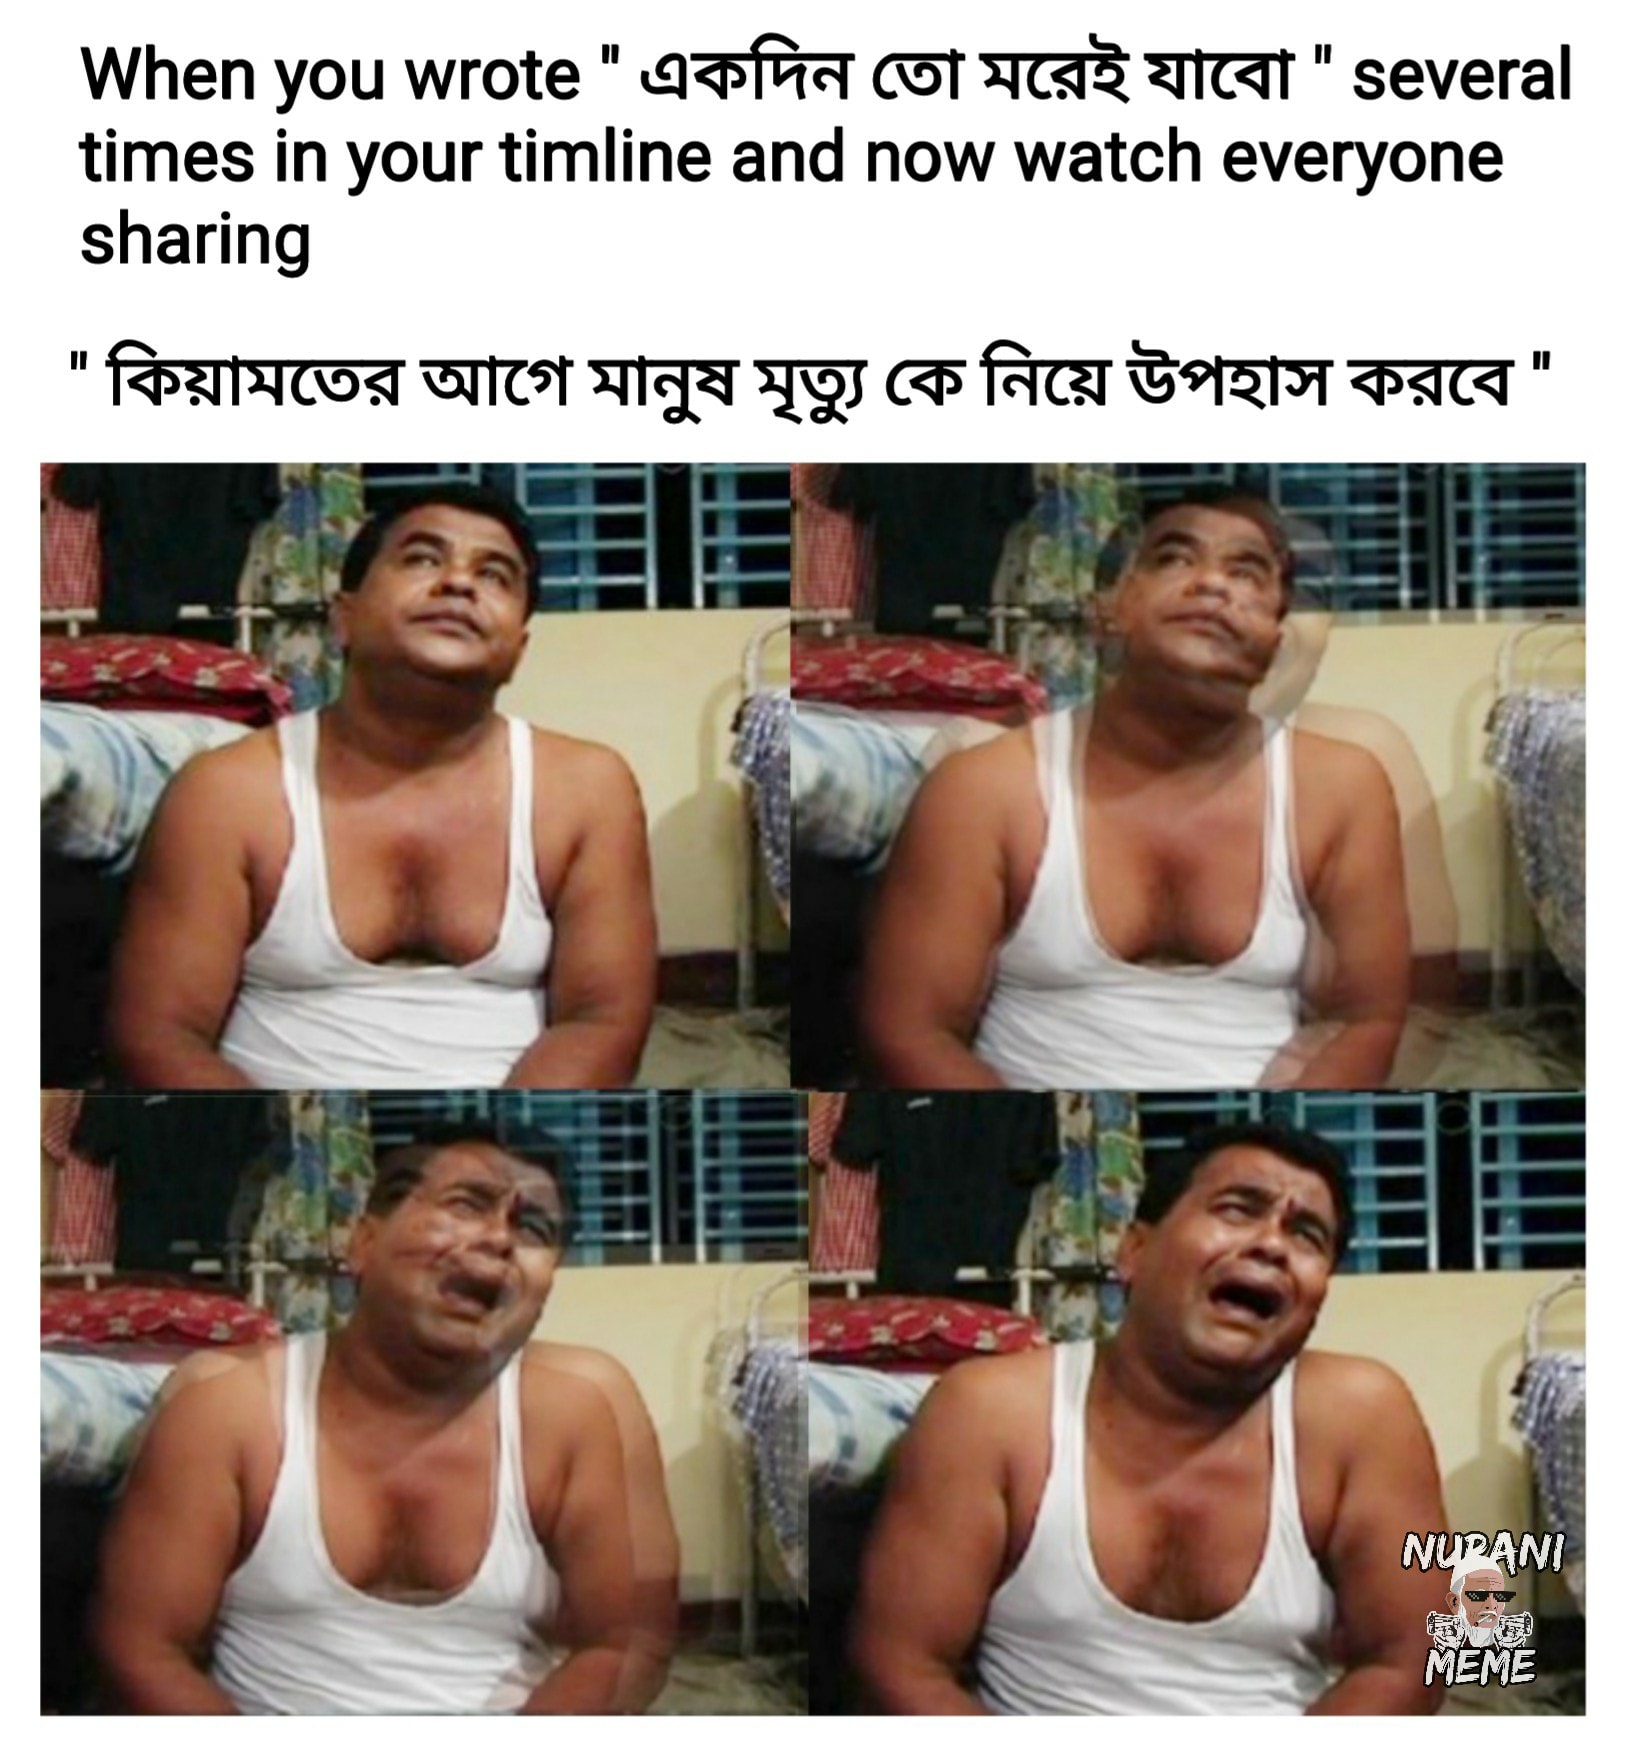
Caption: When you wrote  "একদিন তো মরেই যাবো " several times in your timeline and now watch everyone sharing   " কিয়ামতের আগে মানুষ মৃত্যু কে নিয়ে উপহাস করবে "
Label: non-hate